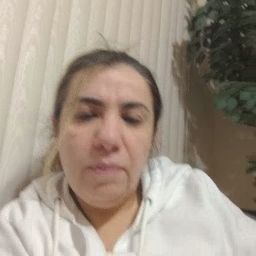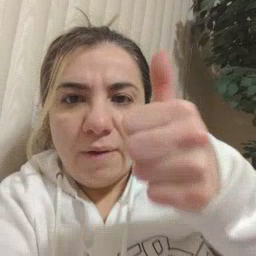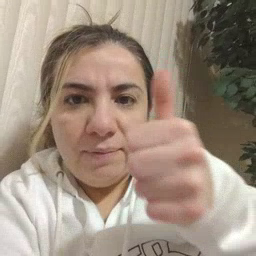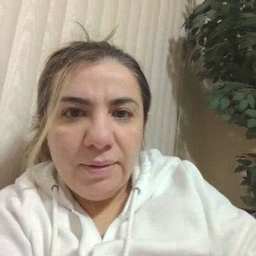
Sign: yourself